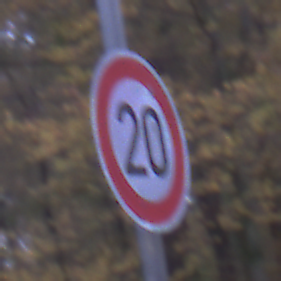
Verkehrszeichen: Geschwindigkeit20
Umgebung: Outdoor, Suburban
Tageszeit: Night
Wetter: PartlyCloudy
Licht: Artificial
Jahreszeit: NotSpecified
Kontrast: LowContrast